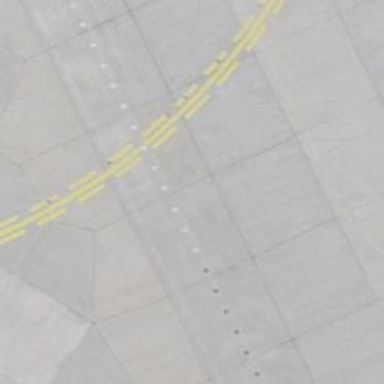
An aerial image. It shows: Image of taxiway at airport.